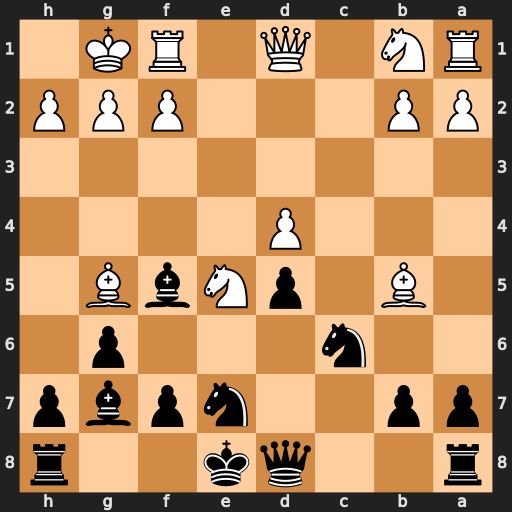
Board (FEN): r2qk2r/pp2npbp/2n3p1/1B1pNbB1/3P4/8/PP3PPP/RN1Q1RK1
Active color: b
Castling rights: kq
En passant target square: -
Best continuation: f6 Bxc6+ bxc6 Bxf6 Bxf6